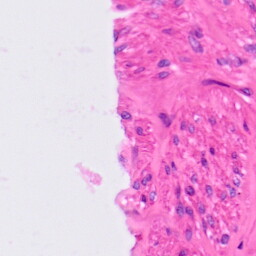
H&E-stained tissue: Lung